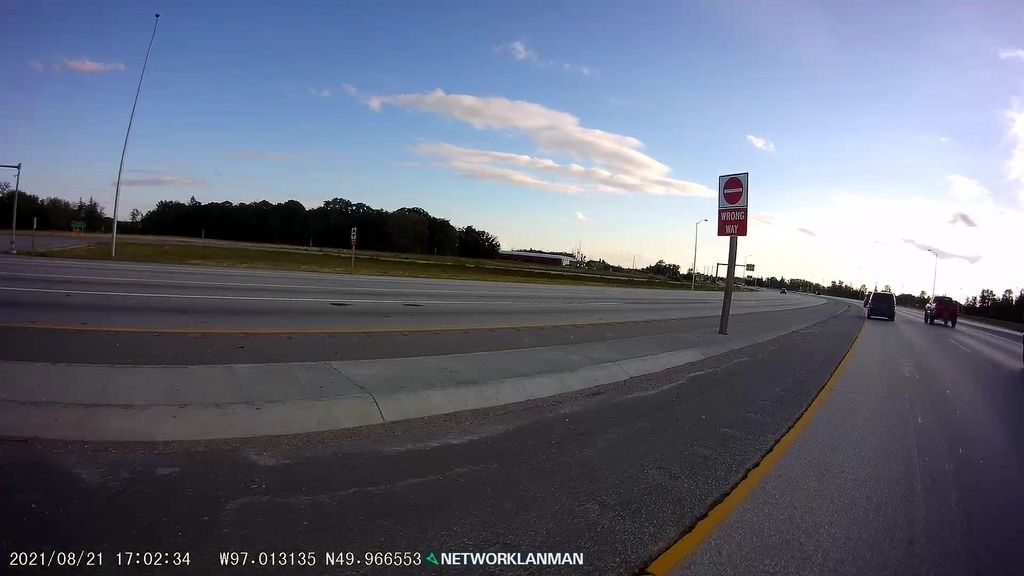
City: winnipeg